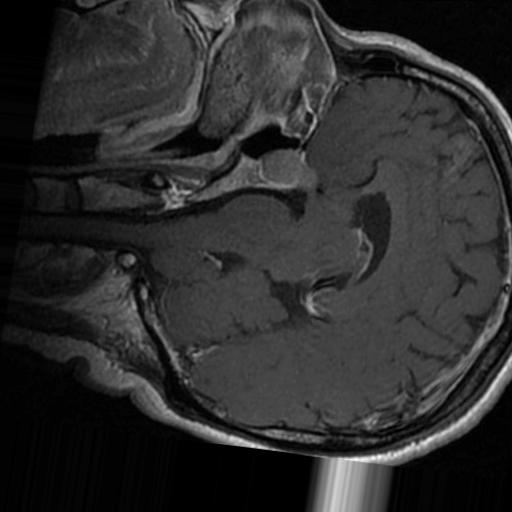
Label: brain_tumor